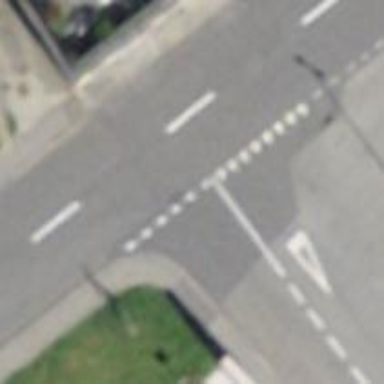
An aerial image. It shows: Road with "give way" sign.